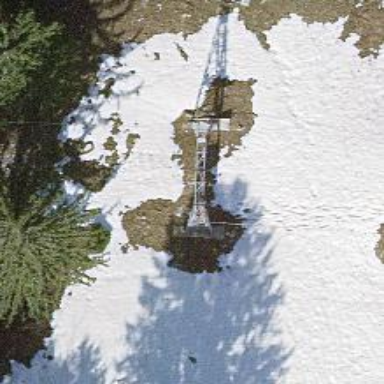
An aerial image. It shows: Pylon for aerialway.